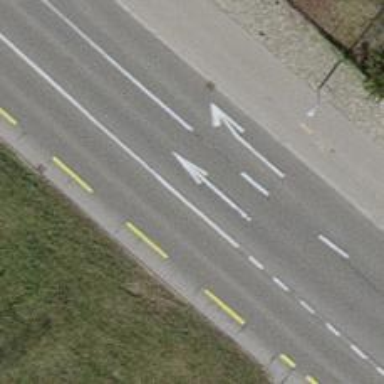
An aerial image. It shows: Secondary road with lane designated for cycling on the left side. The road surface is asphalt.